Question: I got this image from <URL>:

Sorry for this stupid question. Someone can give an explanation of this image?. My interpretation:
1. We create an instance of an Object of class A.
2. After [[ClassA alloc]init] the object has a retain count of 1.
3. After this, we create an instance of ClassB and add him to Class A as an iVar ?it is correct? Instantiation means a retain count of 1, and the relation of ownership (now A owns B) means an increment of 1 of the retain count. (1+1 = 2) Now B has a retain count of 2. ?it is correct? Anynone?
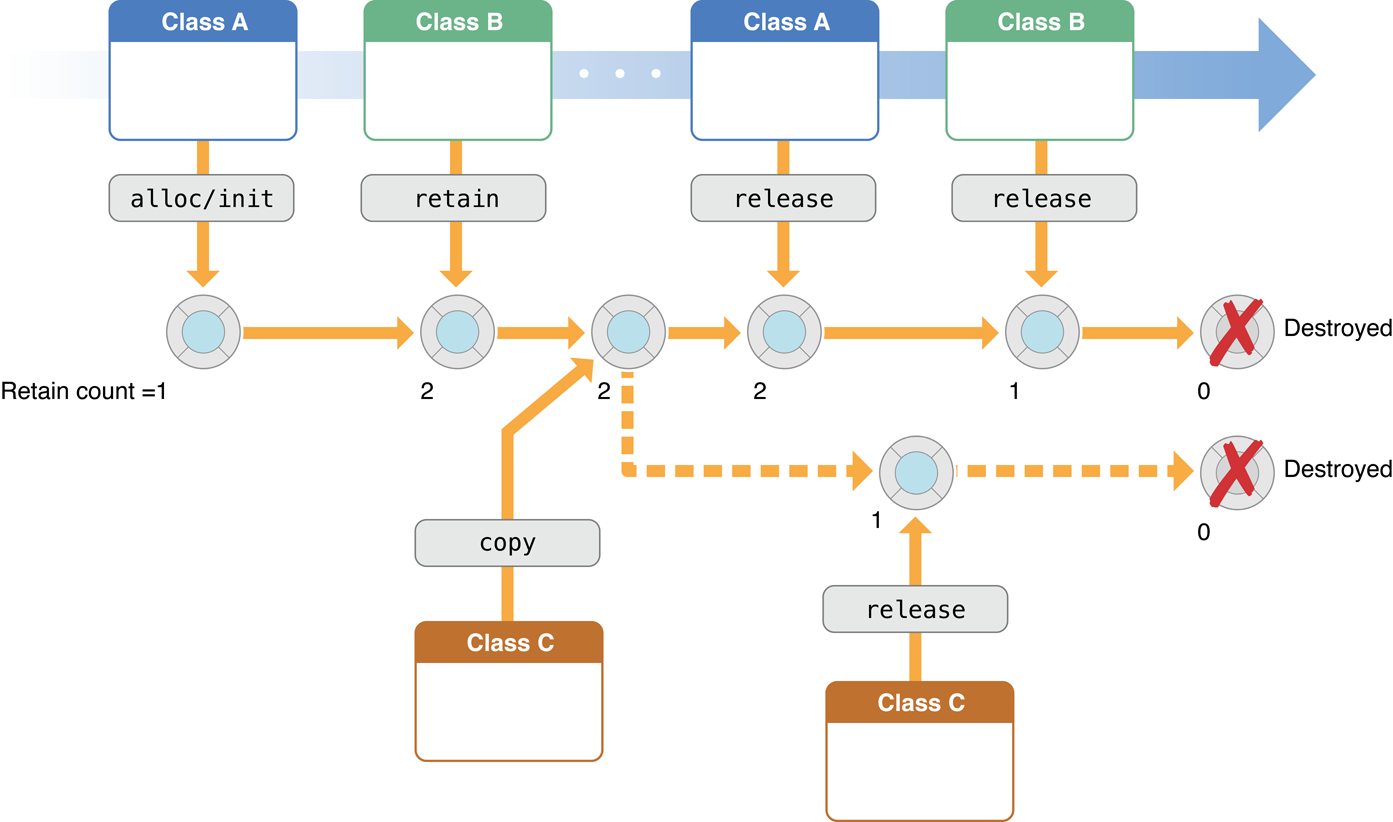
Answer: You've misunderstood the diagram. Going from left to right:
- - - - - -